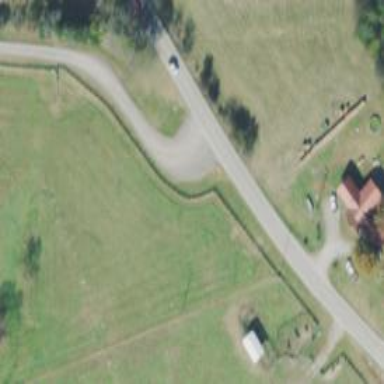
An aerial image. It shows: Driveway.